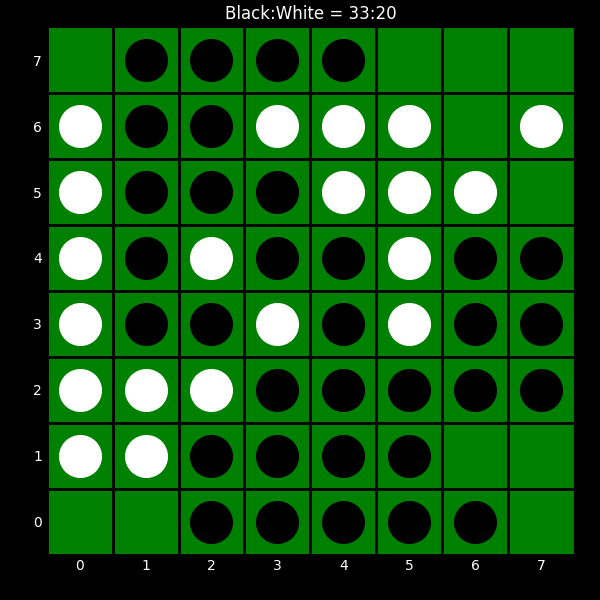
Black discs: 33
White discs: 20